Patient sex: F
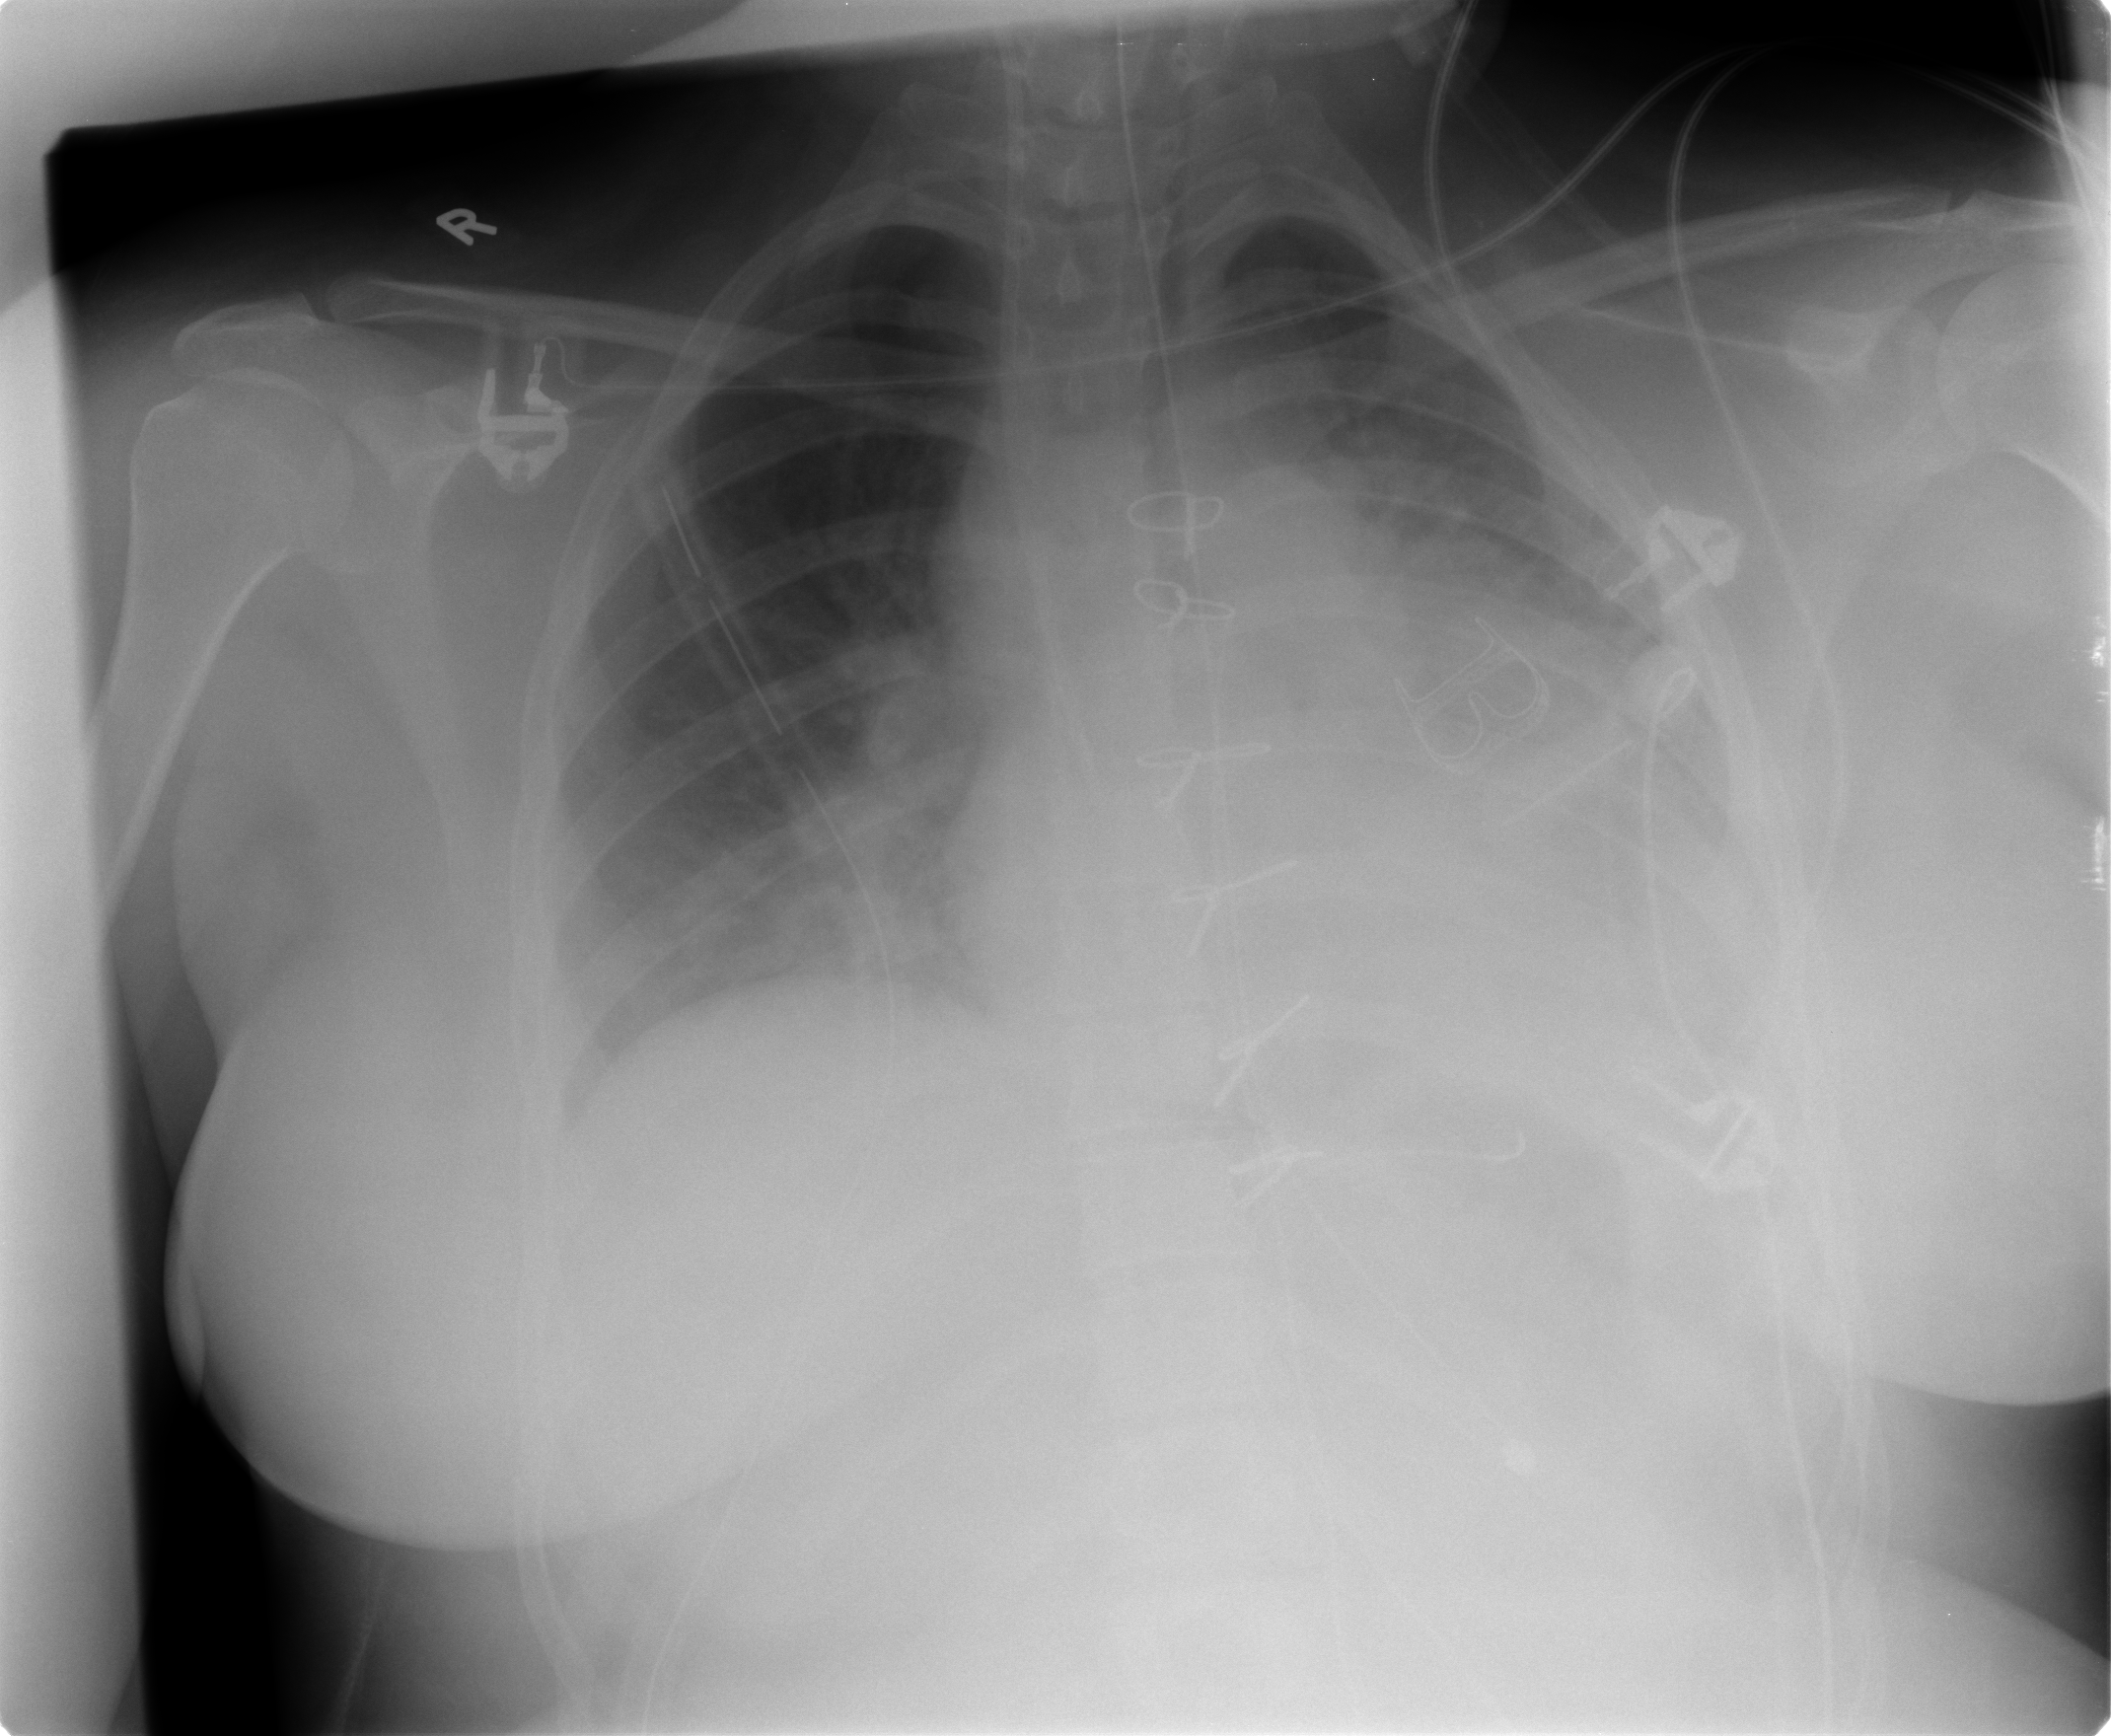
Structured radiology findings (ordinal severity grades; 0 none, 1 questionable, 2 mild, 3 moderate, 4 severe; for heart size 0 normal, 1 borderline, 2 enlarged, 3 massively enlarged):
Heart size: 0
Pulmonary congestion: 3
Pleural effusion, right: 2
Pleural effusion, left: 3
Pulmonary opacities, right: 1
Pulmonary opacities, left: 2
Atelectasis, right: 2
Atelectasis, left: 2